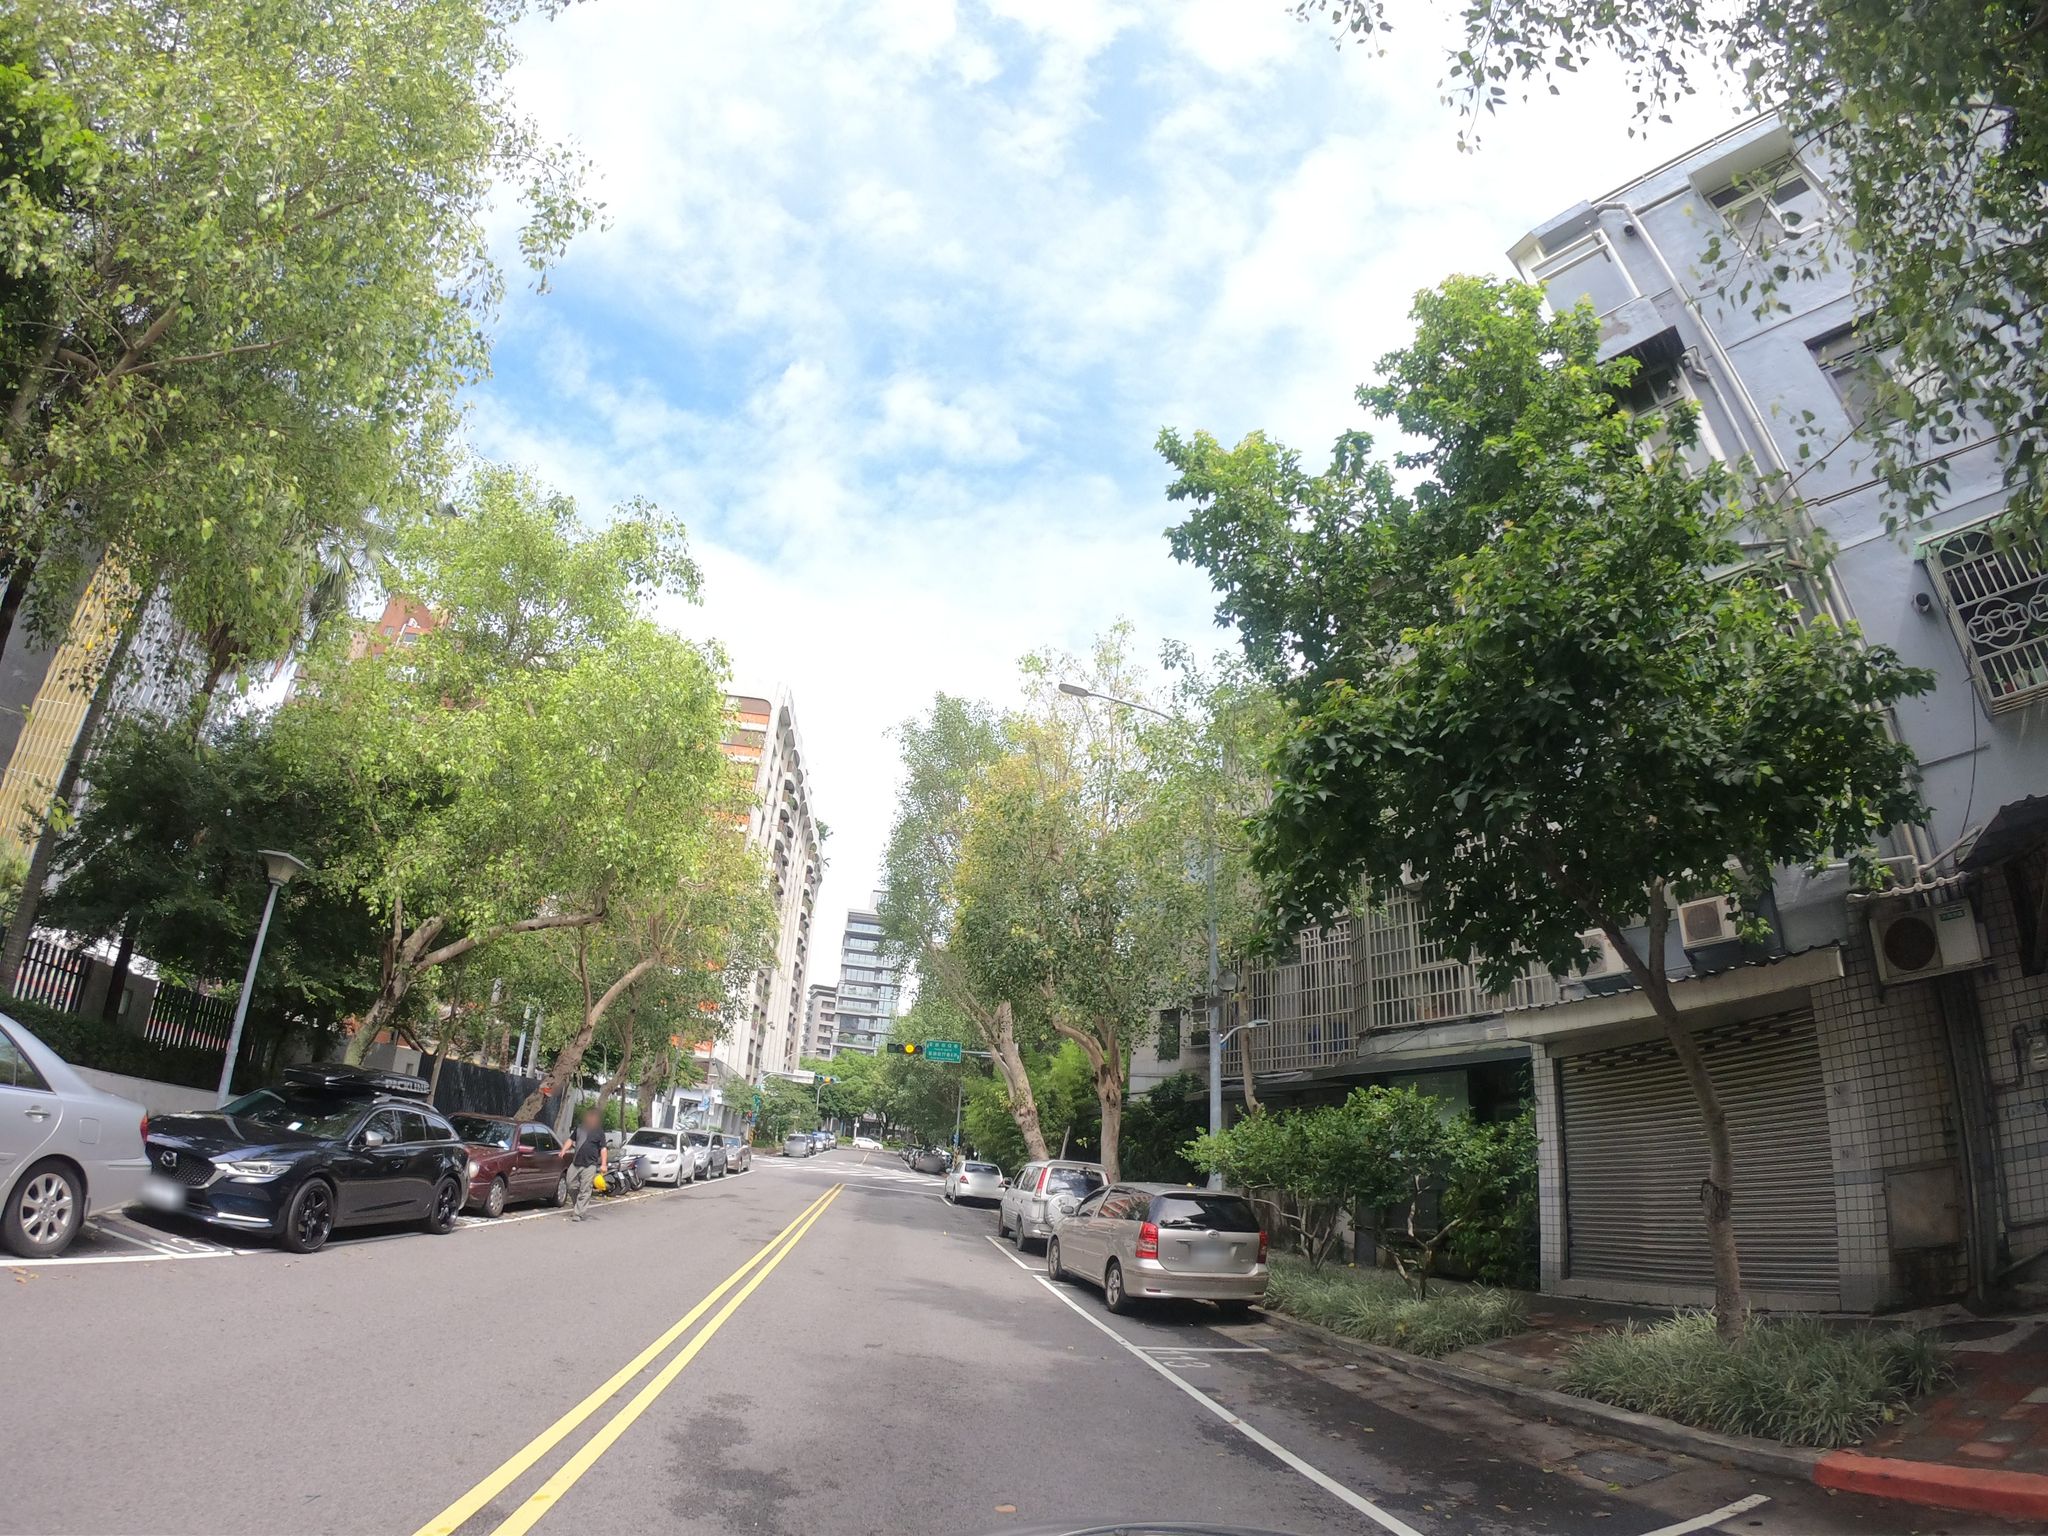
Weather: cloudy
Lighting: day
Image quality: good
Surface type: cycling surface
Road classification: service
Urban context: urban centre
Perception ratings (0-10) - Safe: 5.41, Lively: 9.25, Beautiful: 7.83, Boring: 1.19, Depressing: 4.49, Wealthy: 7.29